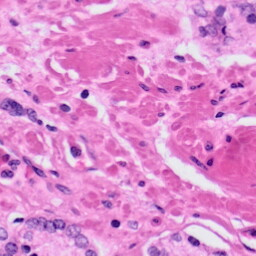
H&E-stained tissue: Prostate